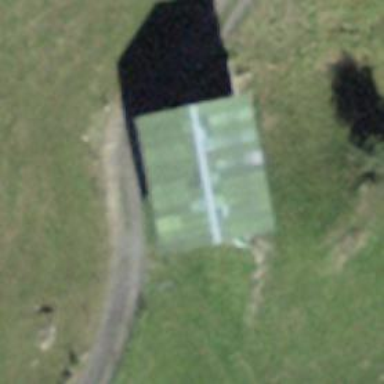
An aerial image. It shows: Barn.